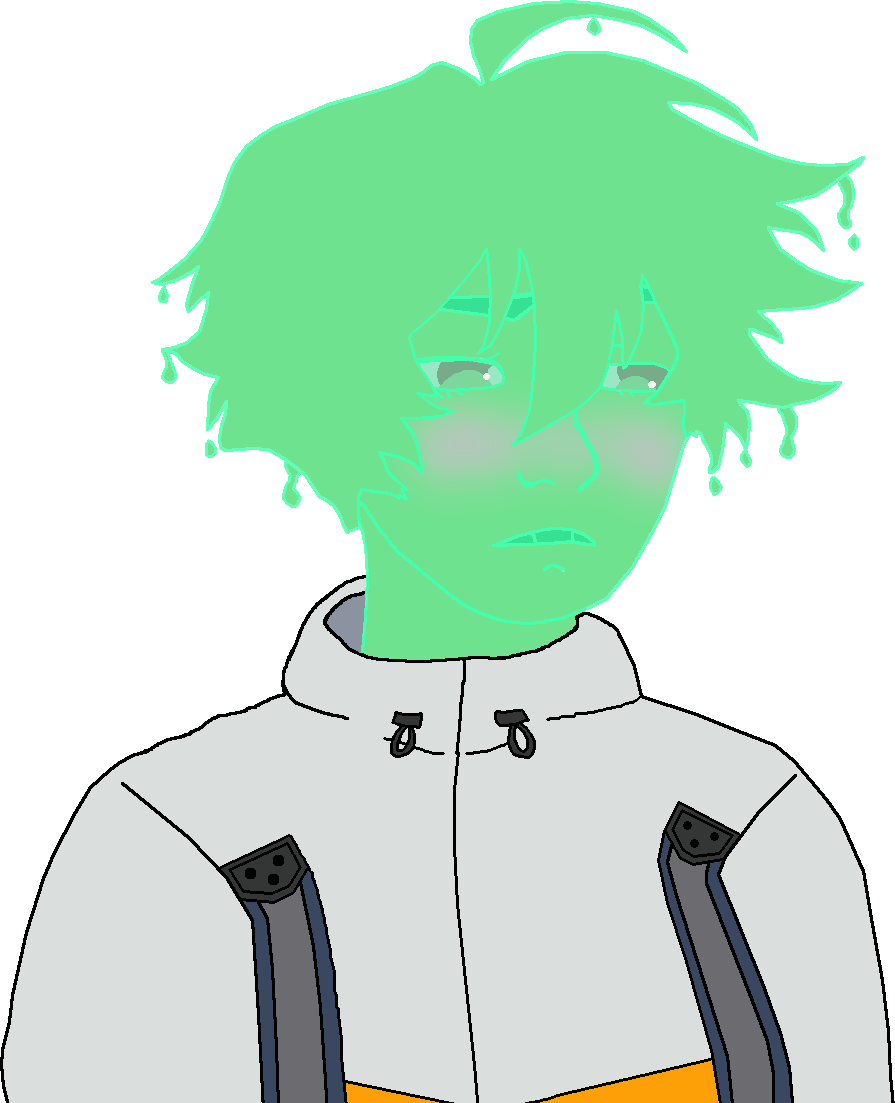
Label: 5_Twinkjak